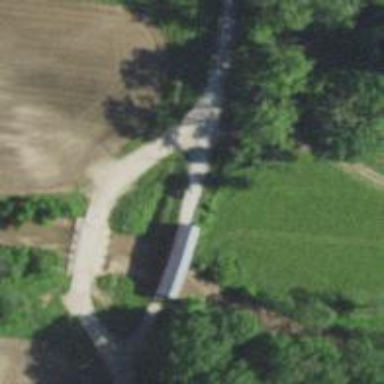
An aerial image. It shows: Covered bridge on residential road.